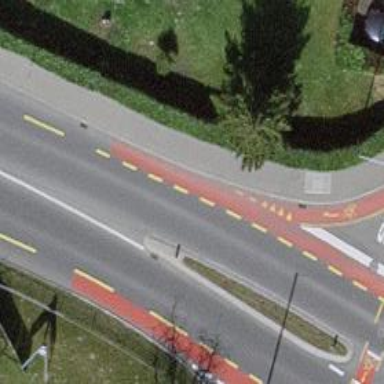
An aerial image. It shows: Primary highway with exclusive cycle lane.